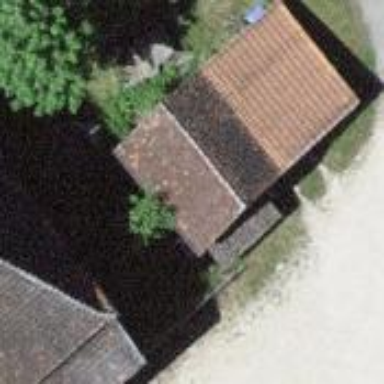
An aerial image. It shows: Rural barn.